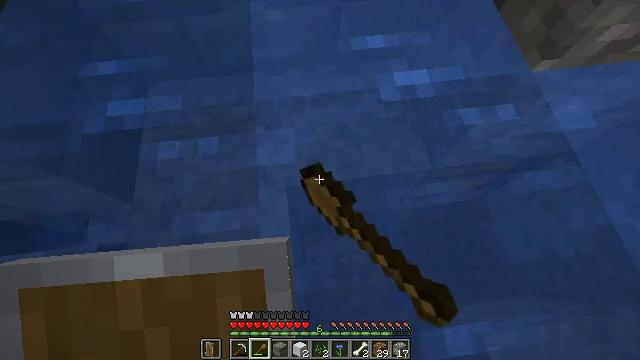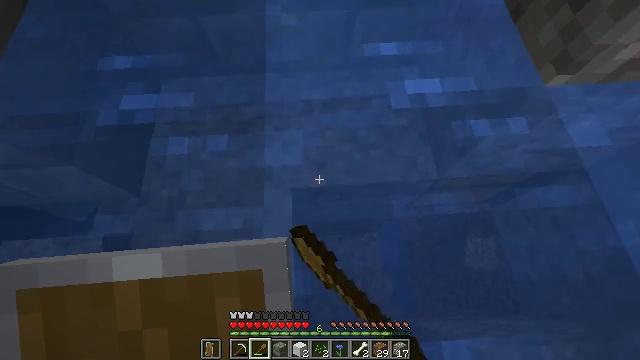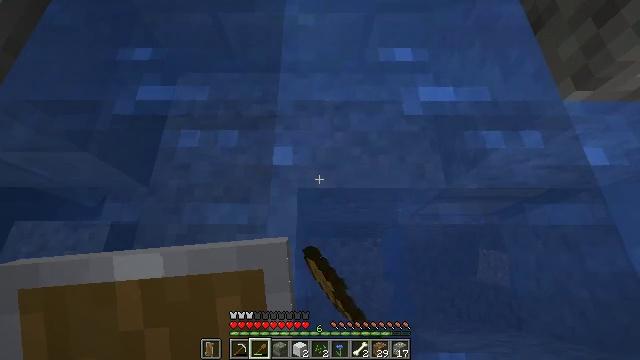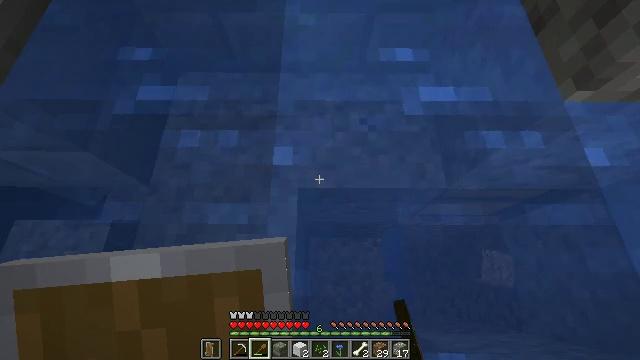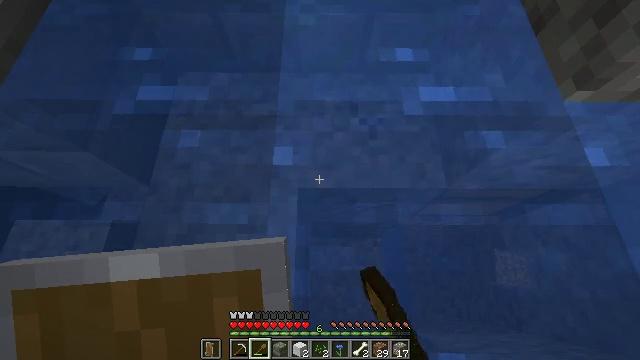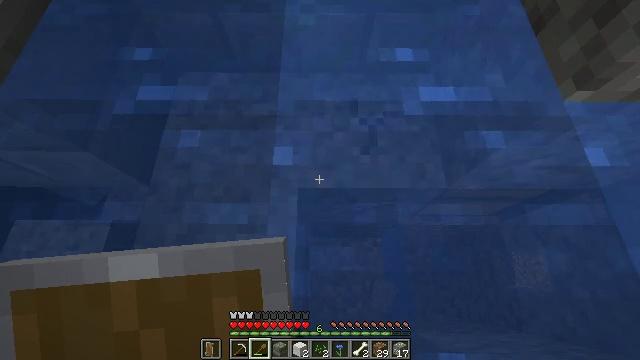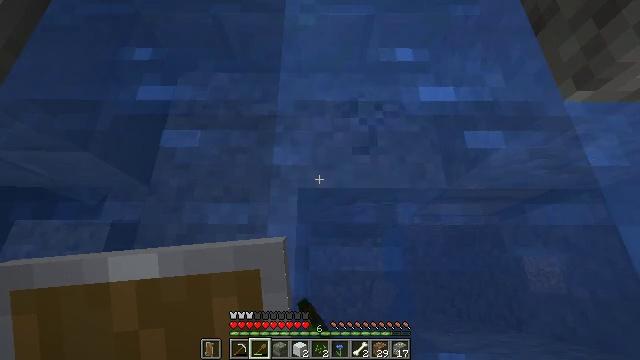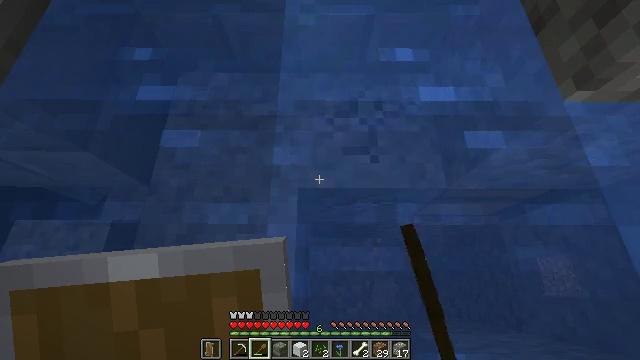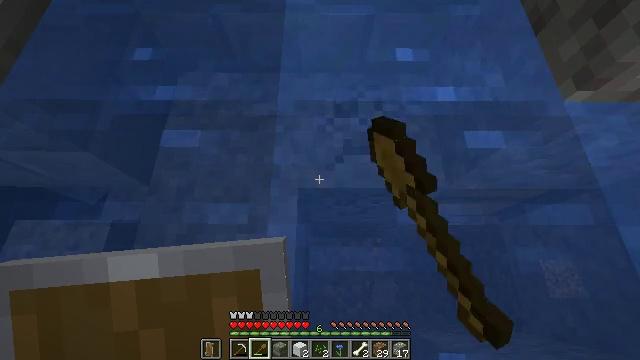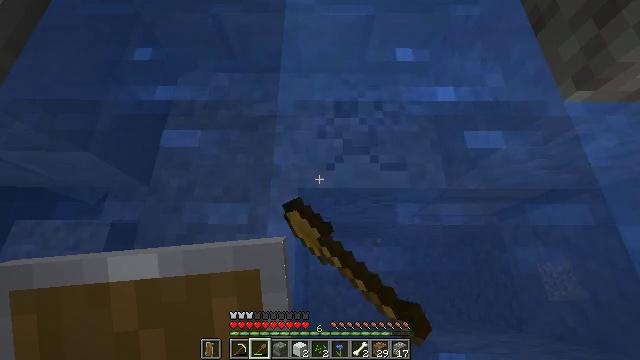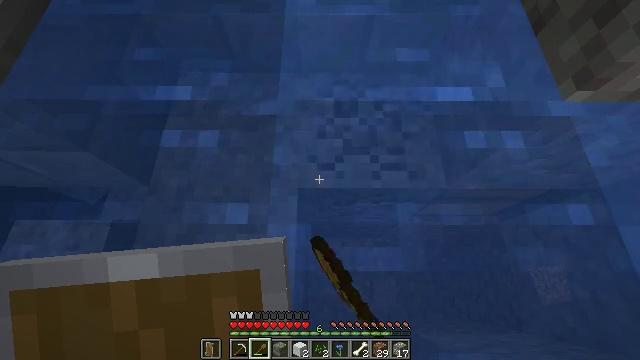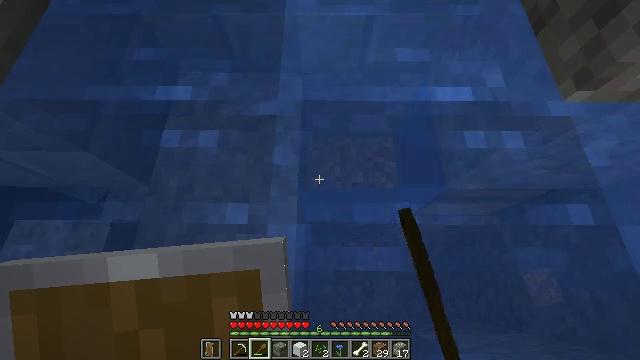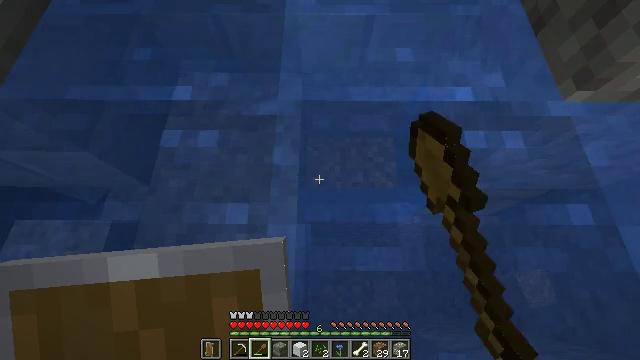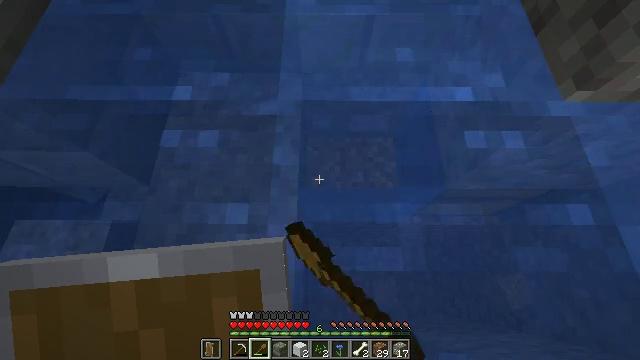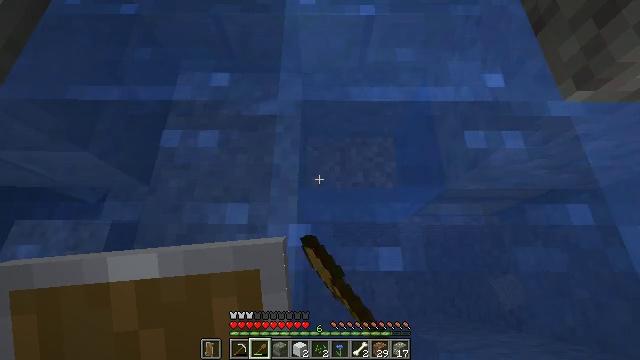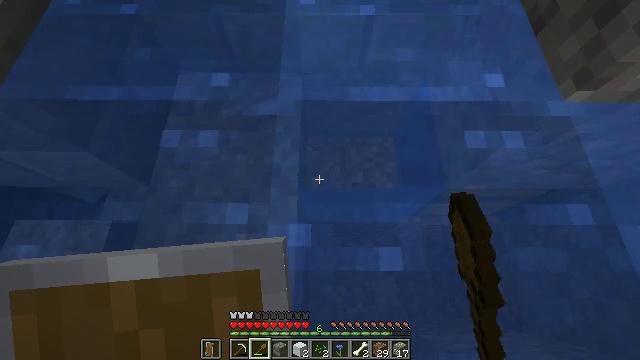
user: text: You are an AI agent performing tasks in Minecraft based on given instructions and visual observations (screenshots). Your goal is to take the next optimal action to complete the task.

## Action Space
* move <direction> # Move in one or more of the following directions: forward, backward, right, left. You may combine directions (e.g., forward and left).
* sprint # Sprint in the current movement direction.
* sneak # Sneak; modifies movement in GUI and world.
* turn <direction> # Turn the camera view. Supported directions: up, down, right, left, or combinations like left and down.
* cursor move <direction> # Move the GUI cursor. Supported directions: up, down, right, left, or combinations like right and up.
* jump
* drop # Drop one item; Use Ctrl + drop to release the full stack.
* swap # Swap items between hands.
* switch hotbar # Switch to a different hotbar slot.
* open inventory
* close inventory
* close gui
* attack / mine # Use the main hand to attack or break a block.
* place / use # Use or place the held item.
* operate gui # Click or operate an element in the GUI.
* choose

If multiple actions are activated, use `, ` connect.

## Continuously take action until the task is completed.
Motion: motion action
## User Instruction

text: Break the gravel block.
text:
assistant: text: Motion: turn left, attack / mine
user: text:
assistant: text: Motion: turn left, attack / mine
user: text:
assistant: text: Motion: attack / mine
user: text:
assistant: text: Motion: attack / mine
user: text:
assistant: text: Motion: attack / mine
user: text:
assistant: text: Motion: attack / mine
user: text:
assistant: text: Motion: attack / mine
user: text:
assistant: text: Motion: attack / mine
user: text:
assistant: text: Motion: attack / mine
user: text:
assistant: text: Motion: attack / mine
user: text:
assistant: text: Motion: attack / mine
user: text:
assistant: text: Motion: attack / mine
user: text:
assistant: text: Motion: attack / mine
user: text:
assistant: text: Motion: attack / mine
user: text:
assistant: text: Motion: attack / mine
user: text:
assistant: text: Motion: attack / mine
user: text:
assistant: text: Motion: attack / mine
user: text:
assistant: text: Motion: attack / mine
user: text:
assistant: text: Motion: attack / mine
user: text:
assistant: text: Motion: attack / mine
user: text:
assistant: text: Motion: attack / mine
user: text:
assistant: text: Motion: turn left and up, attack / mine
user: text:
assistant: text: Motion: turn left and up, attack / mine
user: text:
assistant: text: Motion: attack / mine
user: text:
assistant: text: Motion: turn left, attack / mine
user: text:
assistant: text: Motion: turn left, attack / mine
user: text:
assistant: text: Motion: attack / mine
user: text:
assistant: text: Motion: attack / mine
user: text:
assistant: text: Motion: attack / mine
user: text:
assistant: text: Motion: attack / mine